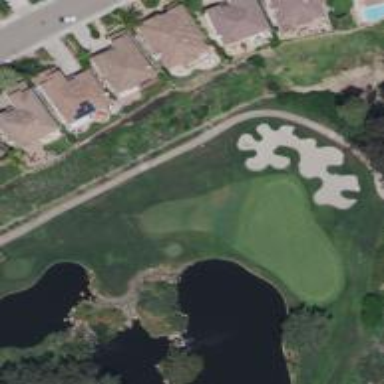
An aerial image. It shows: Area of rough grass used for golf.